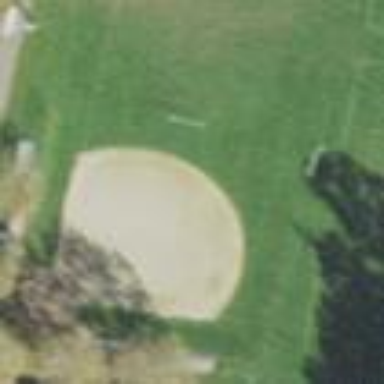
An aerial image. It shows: Baseball pitch for leisure land activities.